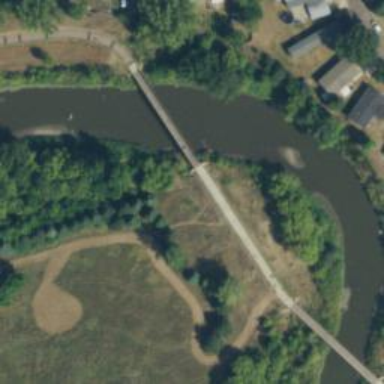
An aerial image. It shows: Bridge over shared cycleway.